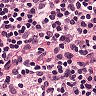
Metastatic tissue present: no